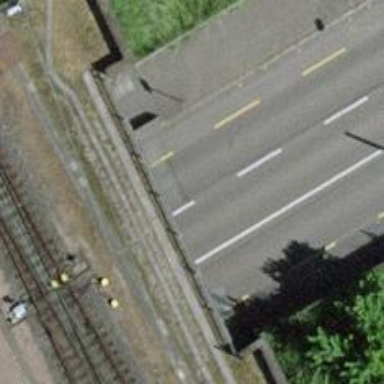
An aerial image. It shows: Secondary road with asphalt surface running through tunnel. There is cycle lane on both sides of the road.